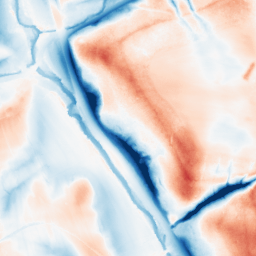
Category: classical
Decomposition family: gaussian_anisotropic
Decomposition parameters: sigma_x: 20
sigma_y: 10
Upsampling method: quadratic
Upsampling parameters: scale: 8
Upsampling scale: 8